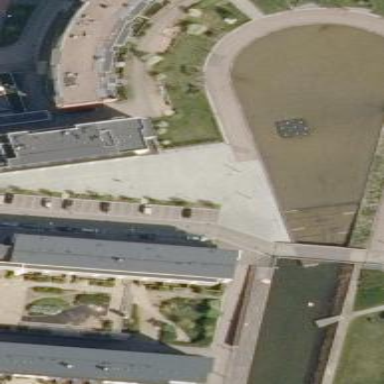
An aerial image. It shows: Pedestrian square.